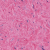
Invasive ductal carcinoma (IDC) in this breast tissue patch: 0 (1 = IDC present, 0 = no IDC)